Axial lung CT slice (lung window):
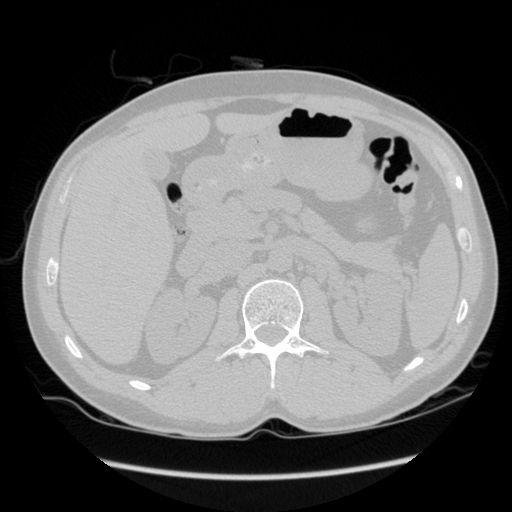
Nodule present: no